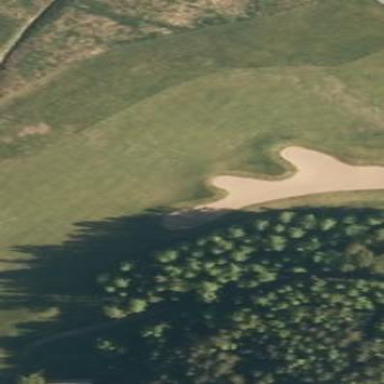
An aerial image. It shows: Rough grassy area used for golf.